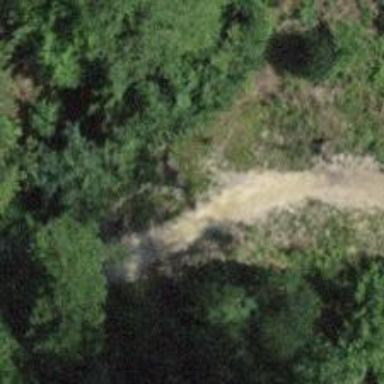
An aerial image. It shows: Dirt path.